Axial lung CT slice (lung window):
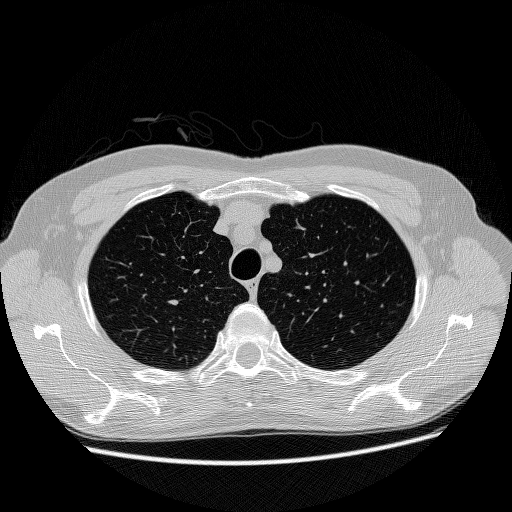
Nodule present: no